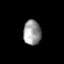
Tissue: lung
Cell type: Epithelial cells
Senescence score: 0.2217
Nuclear area (px): 427
Mean DAPI intensity: 153.995